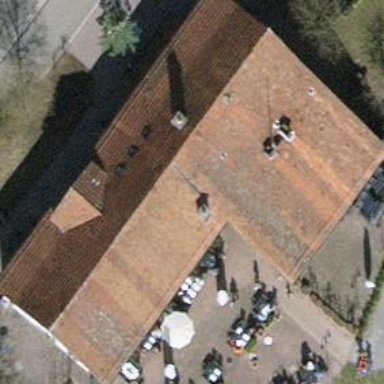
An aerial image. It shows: Restaurant building.